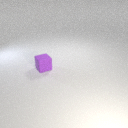
small purple rubber cube